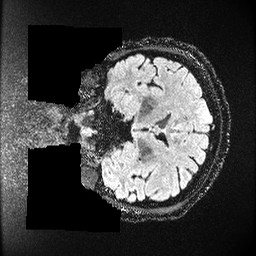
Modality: FLAIR
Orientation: coronal
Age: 54
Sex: female
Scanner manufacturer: ge
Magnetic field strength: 3 T
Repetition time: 4.802 s
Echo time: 0.1167 s